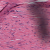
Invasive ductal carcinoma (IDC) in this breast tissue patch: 0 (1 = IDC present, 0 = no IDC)